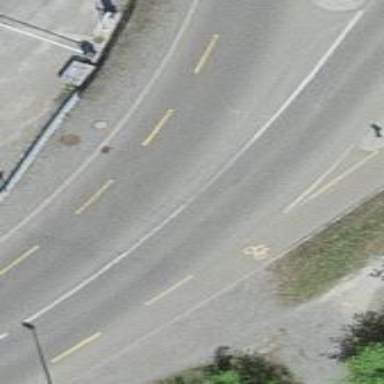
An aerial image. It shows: Secondary road with advisory cycle lane made of asphalt.